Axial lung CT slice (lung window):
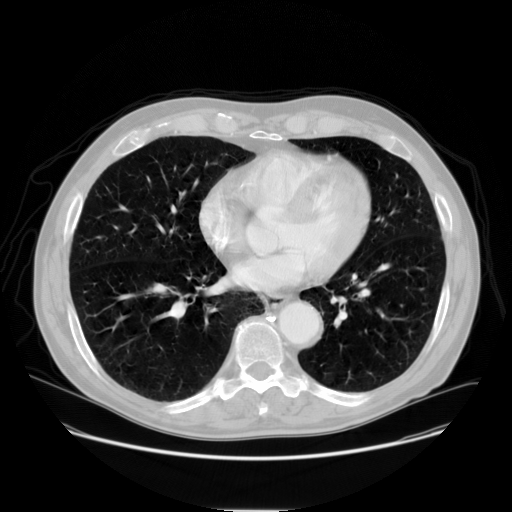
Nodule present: no